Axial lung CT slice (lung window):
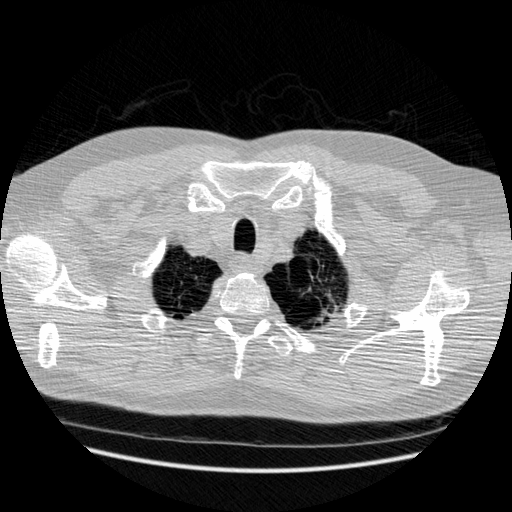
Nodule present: no